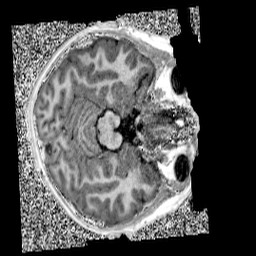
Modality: UNIT1
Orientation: axial
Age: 10
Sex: male
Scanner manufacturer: siemens
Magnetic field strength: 3 T
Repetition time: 4 s
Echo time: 0.00299 s